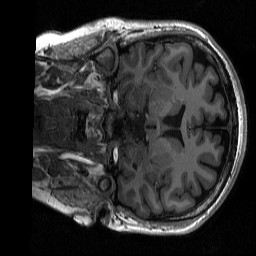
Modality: T1w
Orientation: coronal
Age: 21
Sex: female
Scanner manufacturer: siemens
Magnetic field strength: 3 T
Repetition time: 2.3 s
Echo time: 0.00298 s